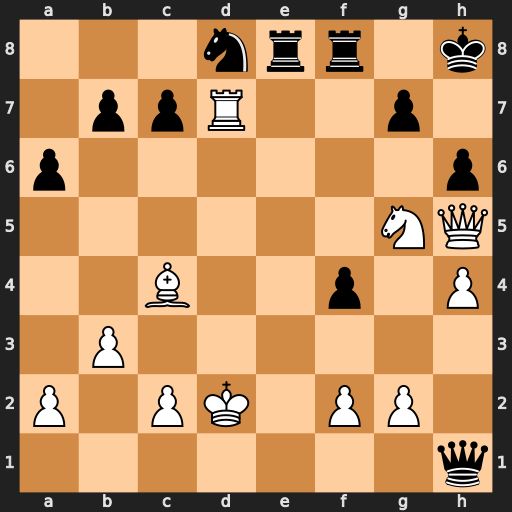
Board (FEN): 3nrr1k/1ppR2p1/p6p/6NQ/2B2p1P/1P6/P1PK1PP1/7q
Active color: w
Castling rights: -
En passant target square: -
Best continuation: Qxh6+ gxh6 Rh7#